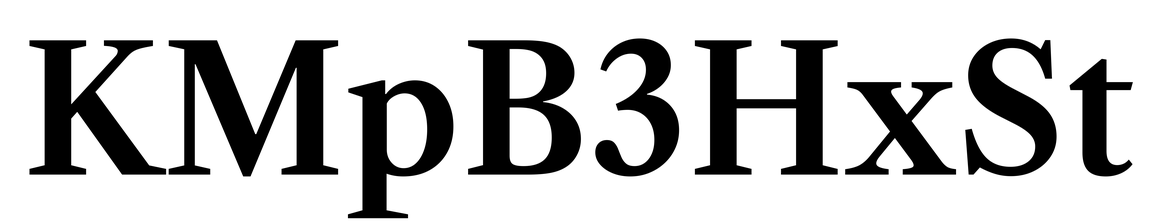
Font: LibreCaslonText_SemiBold